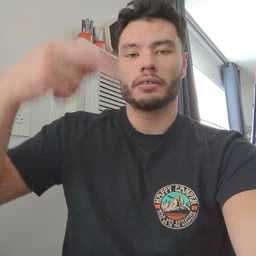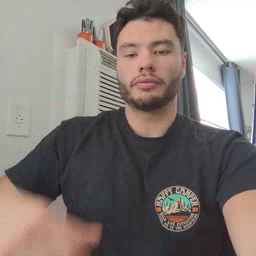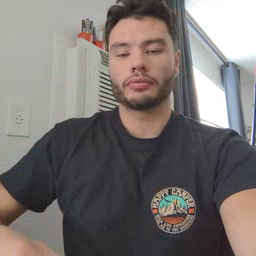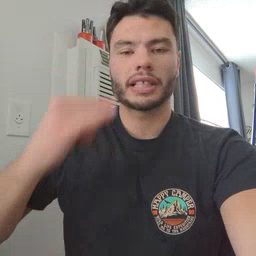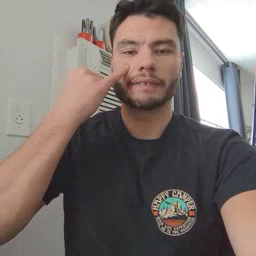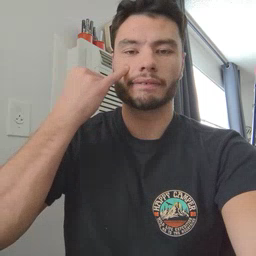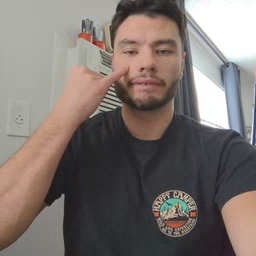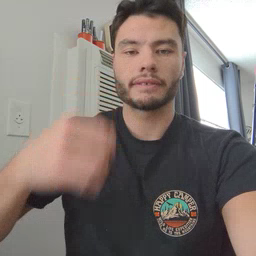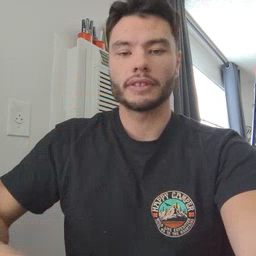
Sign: if